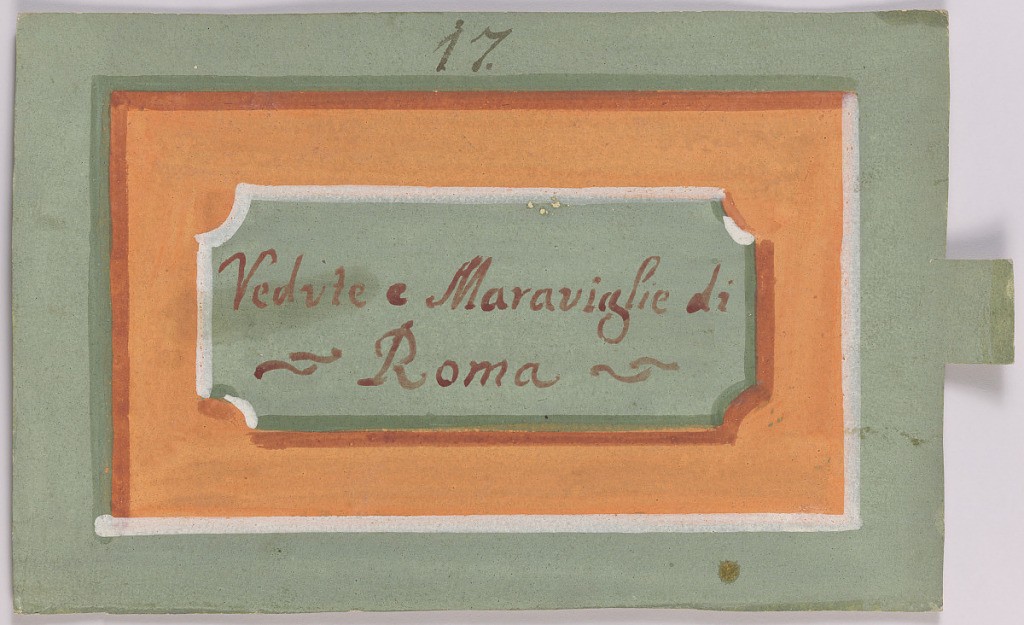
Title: Peep-Show Print
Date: mid-18th century
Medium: Engraving and brush and wash on paper
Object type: Print
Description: Peep-show print